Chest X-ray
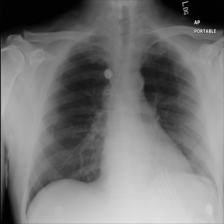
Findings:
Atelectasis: negative
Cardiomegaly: negative
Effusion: negative
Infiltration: negative
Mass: negative
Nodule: negative
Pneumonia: negative
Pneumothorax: negative
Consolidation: negative
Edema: negative
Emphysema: negative
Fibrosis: negative
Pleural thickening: negative
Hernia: negative